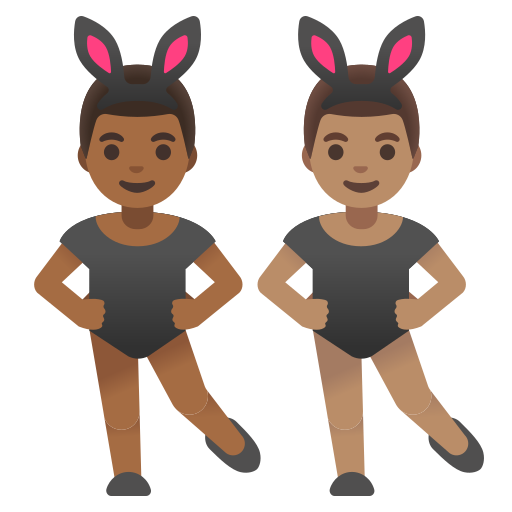
Emoji: 👨🏾‍🐰‍👨🏽